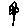
Label: flower